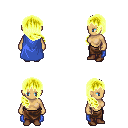
a pixel art fantasy rpg character, female body template, human, tanned skin, blue cape, robe skirt, gold right-swept hairstyle, brown shoes, four views (front, back, left, right), 2x2 character sprite sheet, small pixel art, hard edges, no anti-aliasing